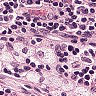
Metastatic tissue present: no